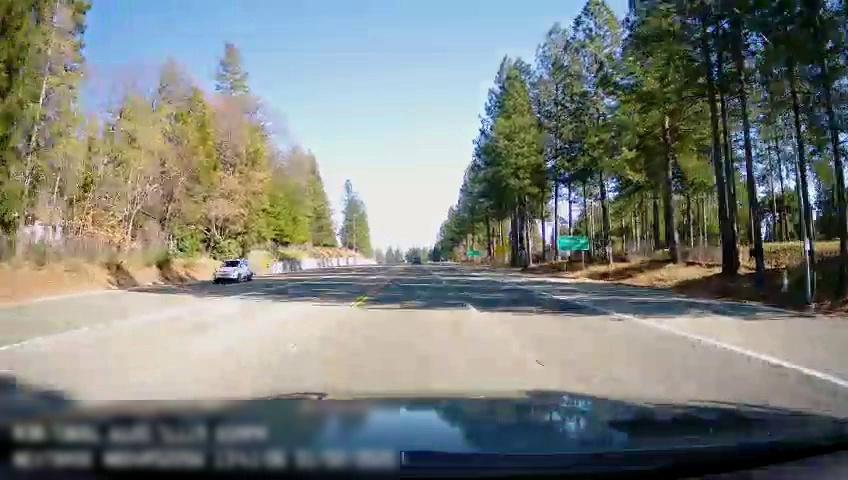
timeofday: Day
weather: Sunny
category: Drivable Space
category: Vehicles | SUV
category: Lanes | Opposite Lane
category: Lanes | Current Lane
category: Lanes | Alternate Lane
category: Lanes | Current Lane
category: Lanes | Alternate Lane
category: Lanes | Opposite Lane
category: Traffic | Signs
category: Traffic | Signs
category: Traffic | Signs